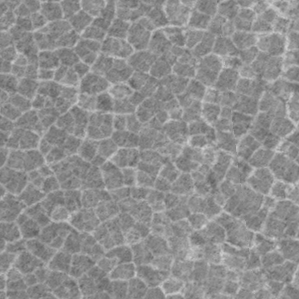
Label: frost